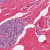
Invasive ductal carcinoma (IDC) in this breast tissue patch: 0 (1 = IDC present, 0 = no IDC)